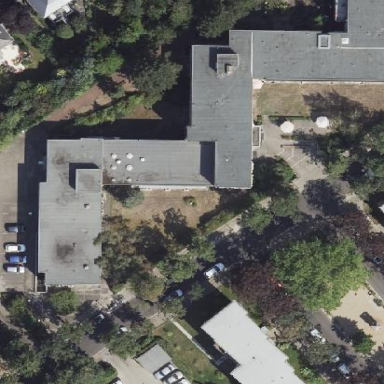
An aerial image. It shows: Nursing home.